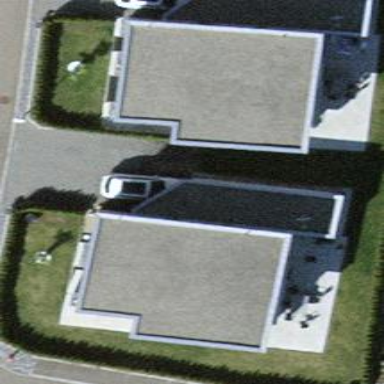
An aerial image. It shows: Simple house.